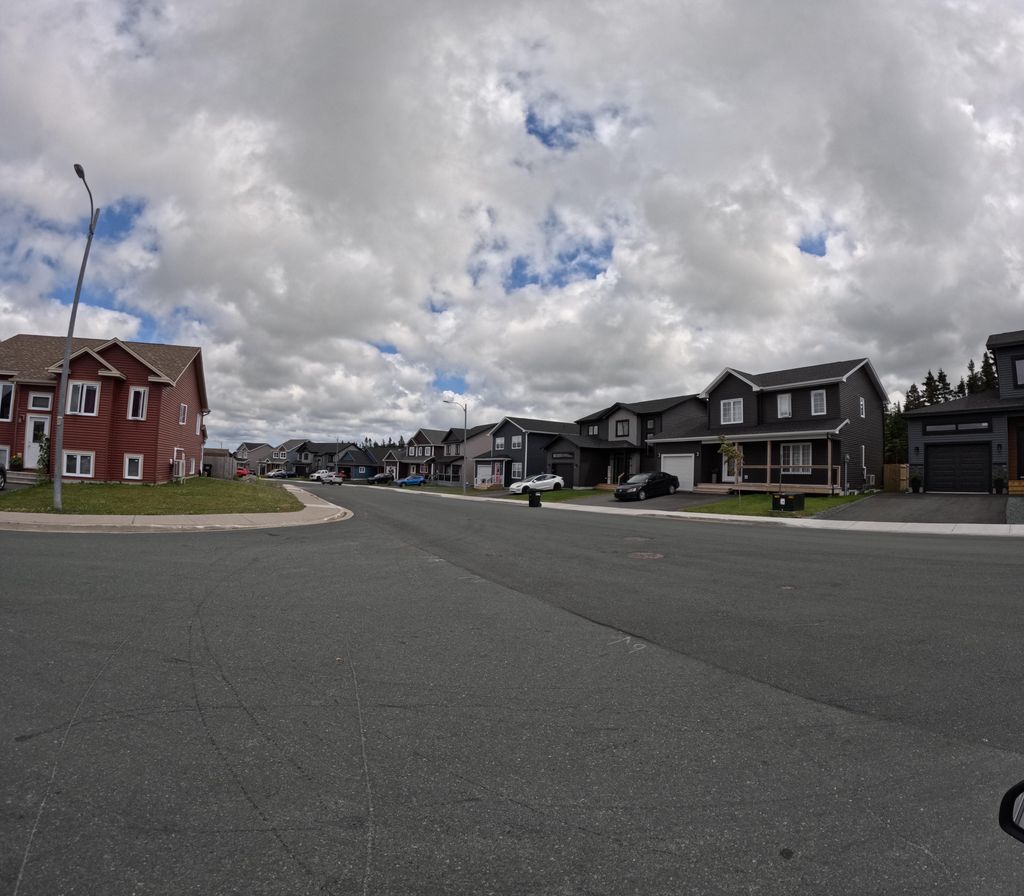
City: st_johns